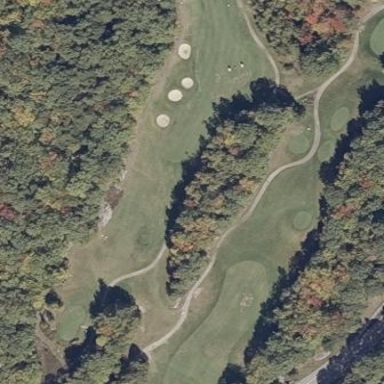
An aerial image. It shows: Golf course surrounded by greenery.